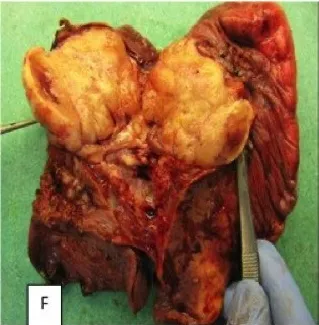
(E and F) Post pneumonectomy view. Huge
bulky tumour removed from left main bronchus.
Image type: medical_photograph (other_medical_photograph)